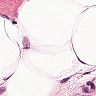
Metastatic tissue present: no